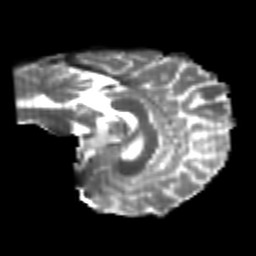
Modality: T2w
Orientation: sagittal
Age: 25
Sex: male
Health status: healthy
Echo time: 0.074 s